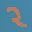
Label: 2